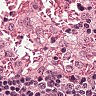
Metastatic tissue present: no